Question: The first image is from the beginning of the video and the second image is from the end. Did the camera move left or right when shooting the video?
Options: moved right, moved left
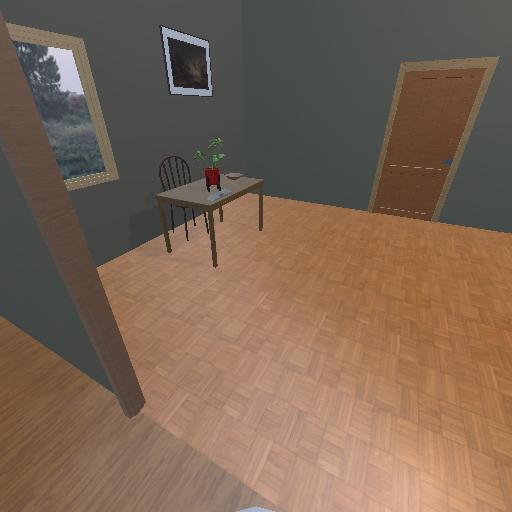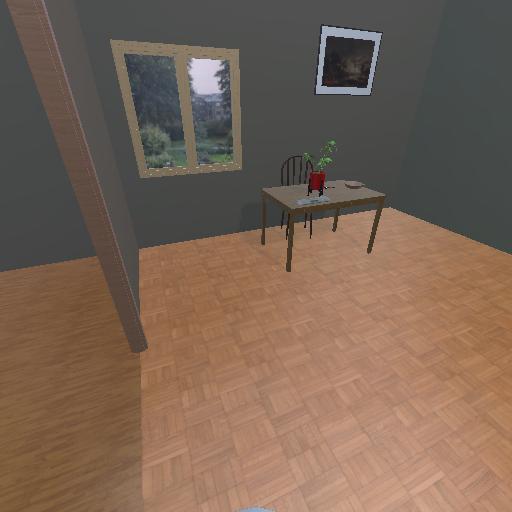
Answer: moved right